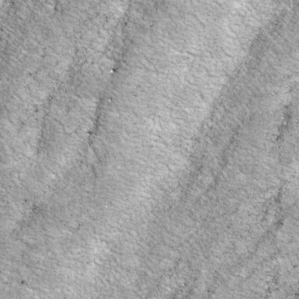
Label: non_frost